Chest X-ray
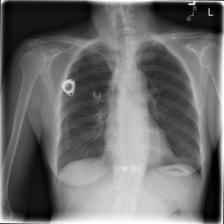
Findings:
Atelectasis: positive
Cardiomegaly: negative
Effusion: negative
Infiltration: positive
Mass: negative
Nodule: negative
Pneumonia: negative
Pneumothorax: negative
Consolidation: negative
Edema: negative
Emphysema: negative
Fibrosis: negative
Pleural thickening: negative
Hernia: negative